四年级 · 算术
观察下图的坚式, 计算过程运用了（）。

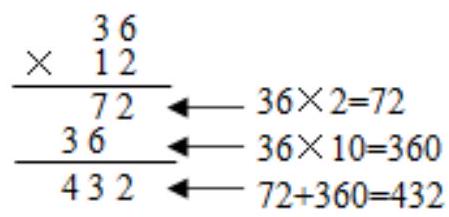
A. 乘法交换律
B. 乘法结合律
C. 乘法分配律
D. 以上都不正确

答案: C
解析: 解C

【分析】计算过程中是把 12 分配成 $10+2$, 然后分别与 36 相乘, 据此解答。

【详解】 $36 \times 12=36 \times(10+2)=36 \times 10+36 \times 2$, 是运用的乘法分配律;

故答案为: $\mathrm{C}$

【点睛】解答此题的关键是清楚各运算律之间的区别。